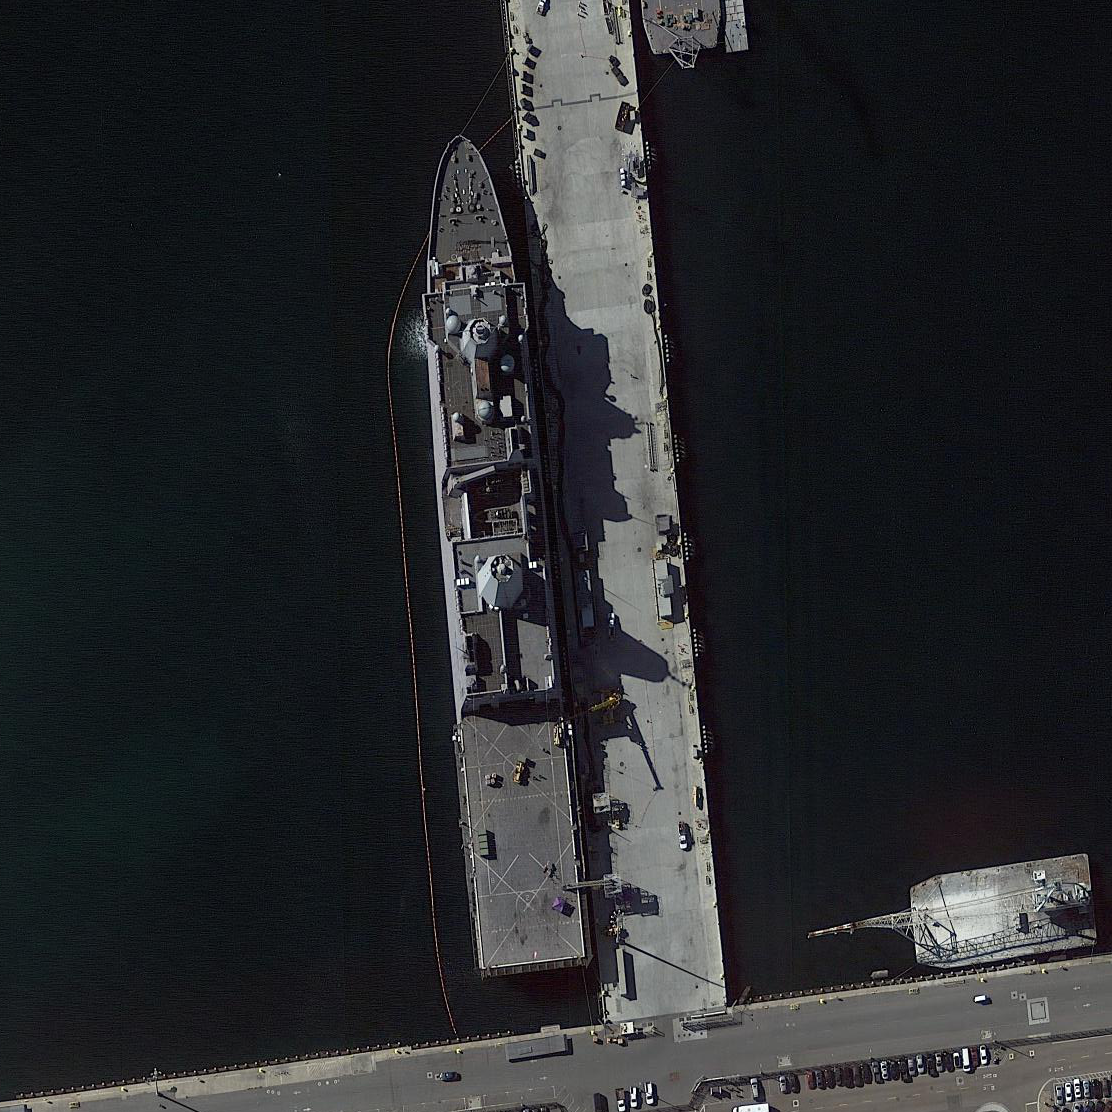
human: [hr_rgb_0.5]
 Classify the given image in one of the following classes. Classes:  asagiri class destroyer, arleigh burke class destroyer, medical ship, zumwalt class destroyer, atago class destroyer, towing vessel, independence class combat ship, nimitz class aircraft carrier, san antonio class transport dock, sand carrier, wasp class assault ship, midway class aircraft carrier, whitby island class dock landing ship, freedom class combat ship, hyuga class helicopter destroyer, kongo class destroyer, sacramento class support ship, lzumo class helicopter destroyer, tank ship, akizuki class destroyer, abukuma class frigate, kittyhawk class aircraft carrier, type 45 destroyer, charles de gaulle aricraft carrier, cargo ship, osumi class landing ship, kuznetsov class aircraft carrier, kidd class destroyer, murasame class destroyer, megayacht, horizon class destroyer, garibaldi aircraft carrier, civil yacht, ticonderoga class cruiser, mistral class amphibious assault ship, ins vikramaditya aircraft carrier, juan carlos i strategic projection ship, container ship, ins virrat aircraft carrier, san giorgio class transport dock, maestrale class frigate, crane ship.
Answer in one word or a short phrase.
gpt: San Antonio class transport dock